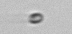
Label: nanoplankton_mix